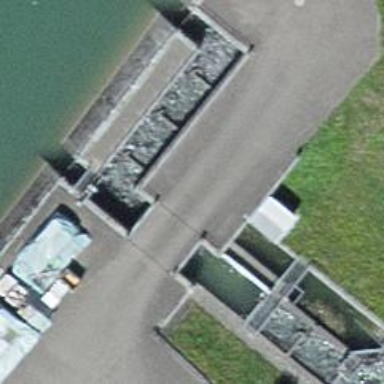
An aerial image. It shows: Wall barrier.